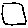
Label: square